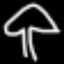
Label: mushroom